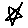
Label: star